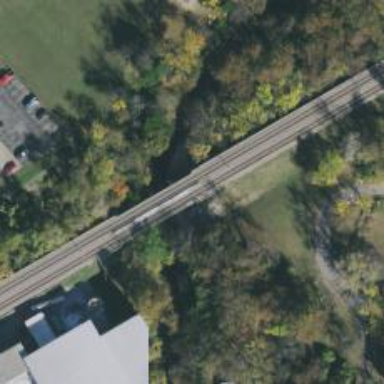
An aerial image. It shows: Bridge for light rail railway electrified with contact line.